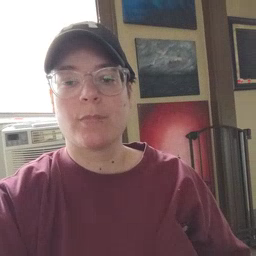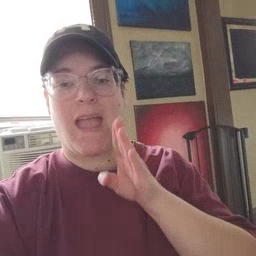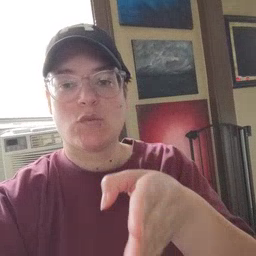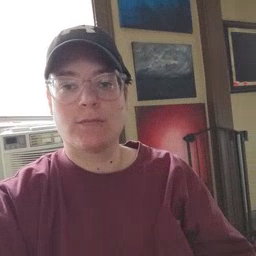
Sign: after